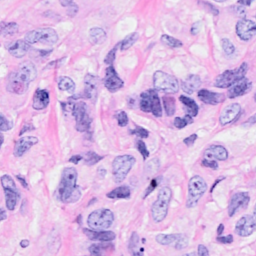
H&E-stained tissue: Breast